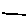
Label: line